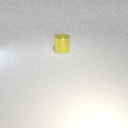
large yellow metal cylinder